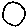
Label: moon